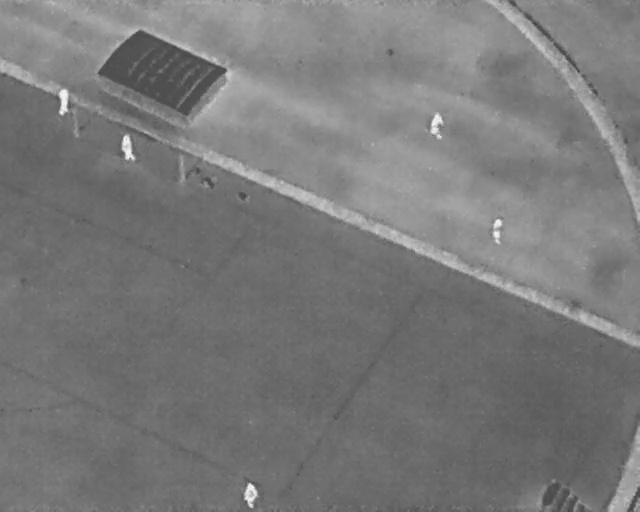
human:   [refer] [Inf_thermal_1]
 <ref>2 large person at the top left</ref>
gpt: <box>[[7, 17, 12, 21, 2], [17, 27, 22, 30, 168]]</box>

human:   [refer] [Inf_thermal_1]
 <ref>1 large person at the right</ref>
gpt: <box>[[75, 43, 80, 46, 180]]</box>